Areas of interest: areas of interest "Dianzi Flower Market"
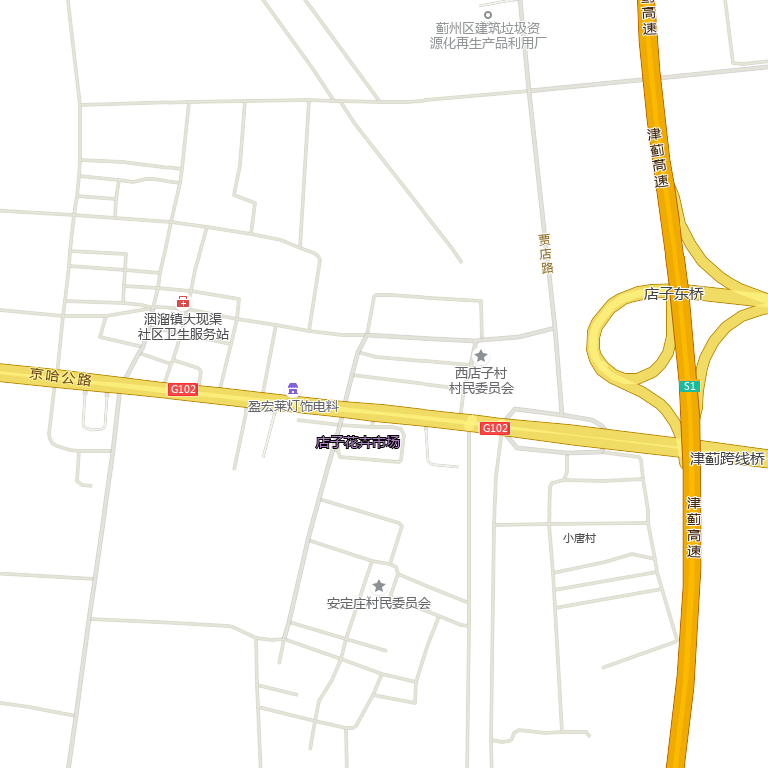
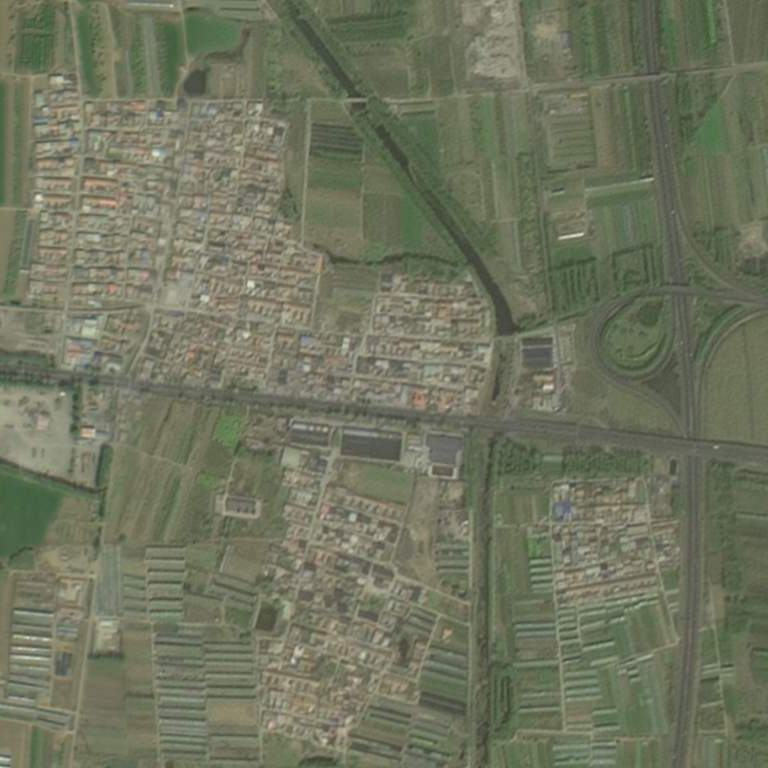